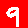
Digit: 9